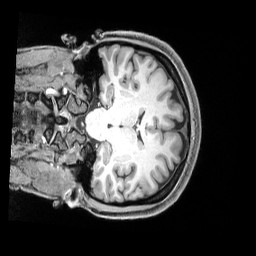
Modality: T1w
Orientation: coronal
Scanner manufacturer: siemens
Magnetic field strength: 3 T
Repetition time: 2.53 s
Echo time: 0.00311 s